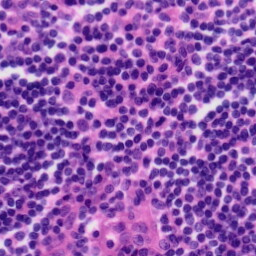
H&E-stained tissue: Tonsil